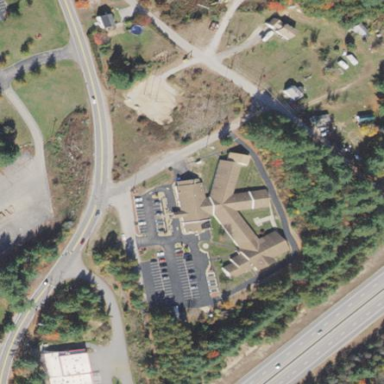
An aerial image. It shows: Nursing home building.